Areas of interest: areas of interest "Basketball Arena"
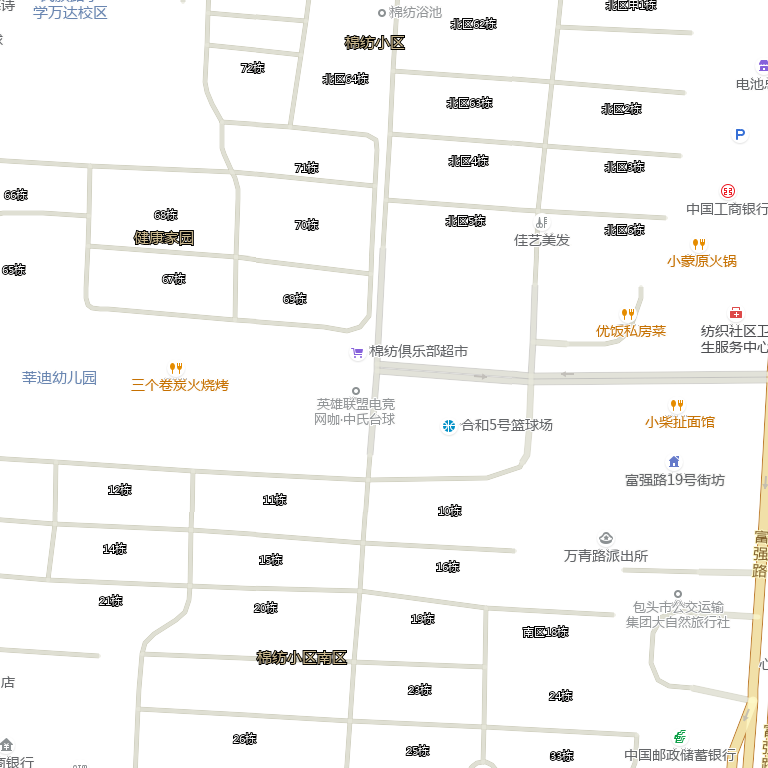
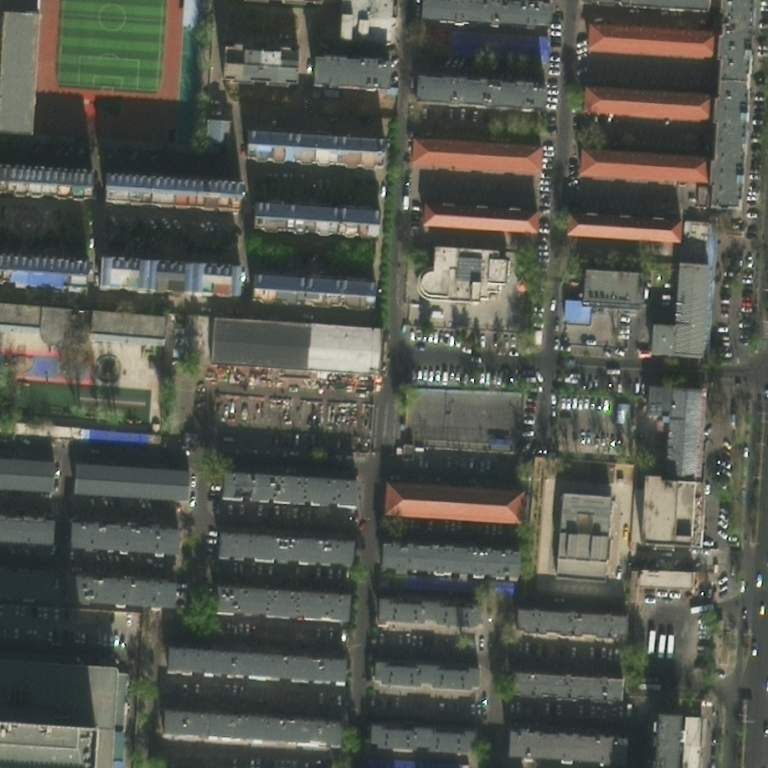